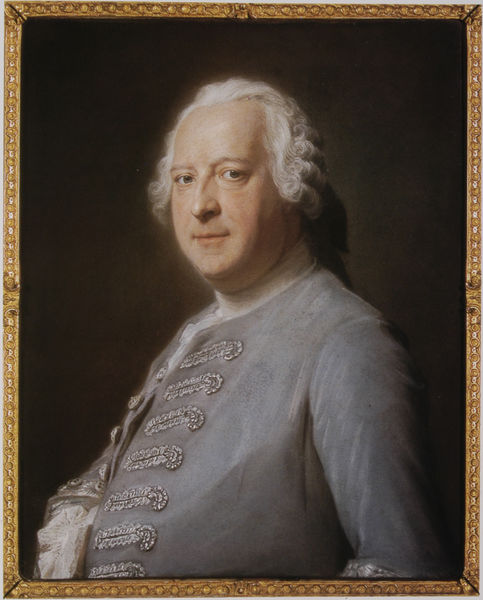
Titel: Jean-Charles Garnier d'Isle
Künstler: Maurice Quentin de La Tour
Institution: Privatsammlung.
Schlagwörter: blau, dunkel, gemälde, hand, mann, schatten, weiß, frankreich, grau, haar, hell, hintergrund, licht, mund, nase, paris, profil, schwarz, stirn, blick, rot, hochformat, malerei, schleife, alt, anzug, hemd, jacke, arm, augen, band, gesicht, kragen, rahmen, silber, spitze, ärmel, bild, bildnis, goldrahmen, hals, herr, portrait, porträt, schauen, öl, gold, haare, mantel, reich, sitzend, adel, rokkoko, kinn, locken, rokoko, rosa, seide, perücke, lächeln, bilderrahmen, hof, beleuchtung, rand, blue, king, könig, reign, white, black, bordüre, dark, dick, face, gilded, gray, grey, hair, lace, nose, old, painting, zopf, büste, glanz, halstuch, picture, brown, rüschen, knöpfe, selbstporträt, weste, lächelnd, vergoldet, seite, uniform, kragen weiss, manschette, herrscher, dunkler hintergrund, fürst, verziert, tressen, eiss, halbprofil, doppelkinn, portät, man, wams, head, zugewandt, eyes, male, prince, ribbon, brustansicht, beleibt, adliger, macht, freundlich, aufklärung, livree, weich, frame, gaze, chin, coat, mouth, buttons, preußen, curls, jacket, beschläge, graf, minister, klassisch, person, human, perrücke, preussisch, cheeks, neck, vest, gepudert, borten, eye, litzen, lips, cheek, feist, wissend, forehead, shirt, bow, portrit, nothing, preuße, monsieur, ruffles, wig, ass, lcihts, weiße perücke, er, 17. jahrhundert, 1780, brows, hole, 17th century, judge, graue perücke, graue jacke, blick auf betrachter, frock, middle-aged, double chin, powdered wig, pussy, kng, zero, white hair'